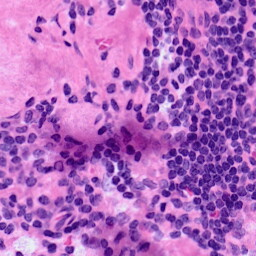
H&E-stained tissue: LymphNode